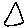
Label: triangle